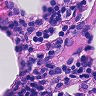
Metastatic tissue present: no